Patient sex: M
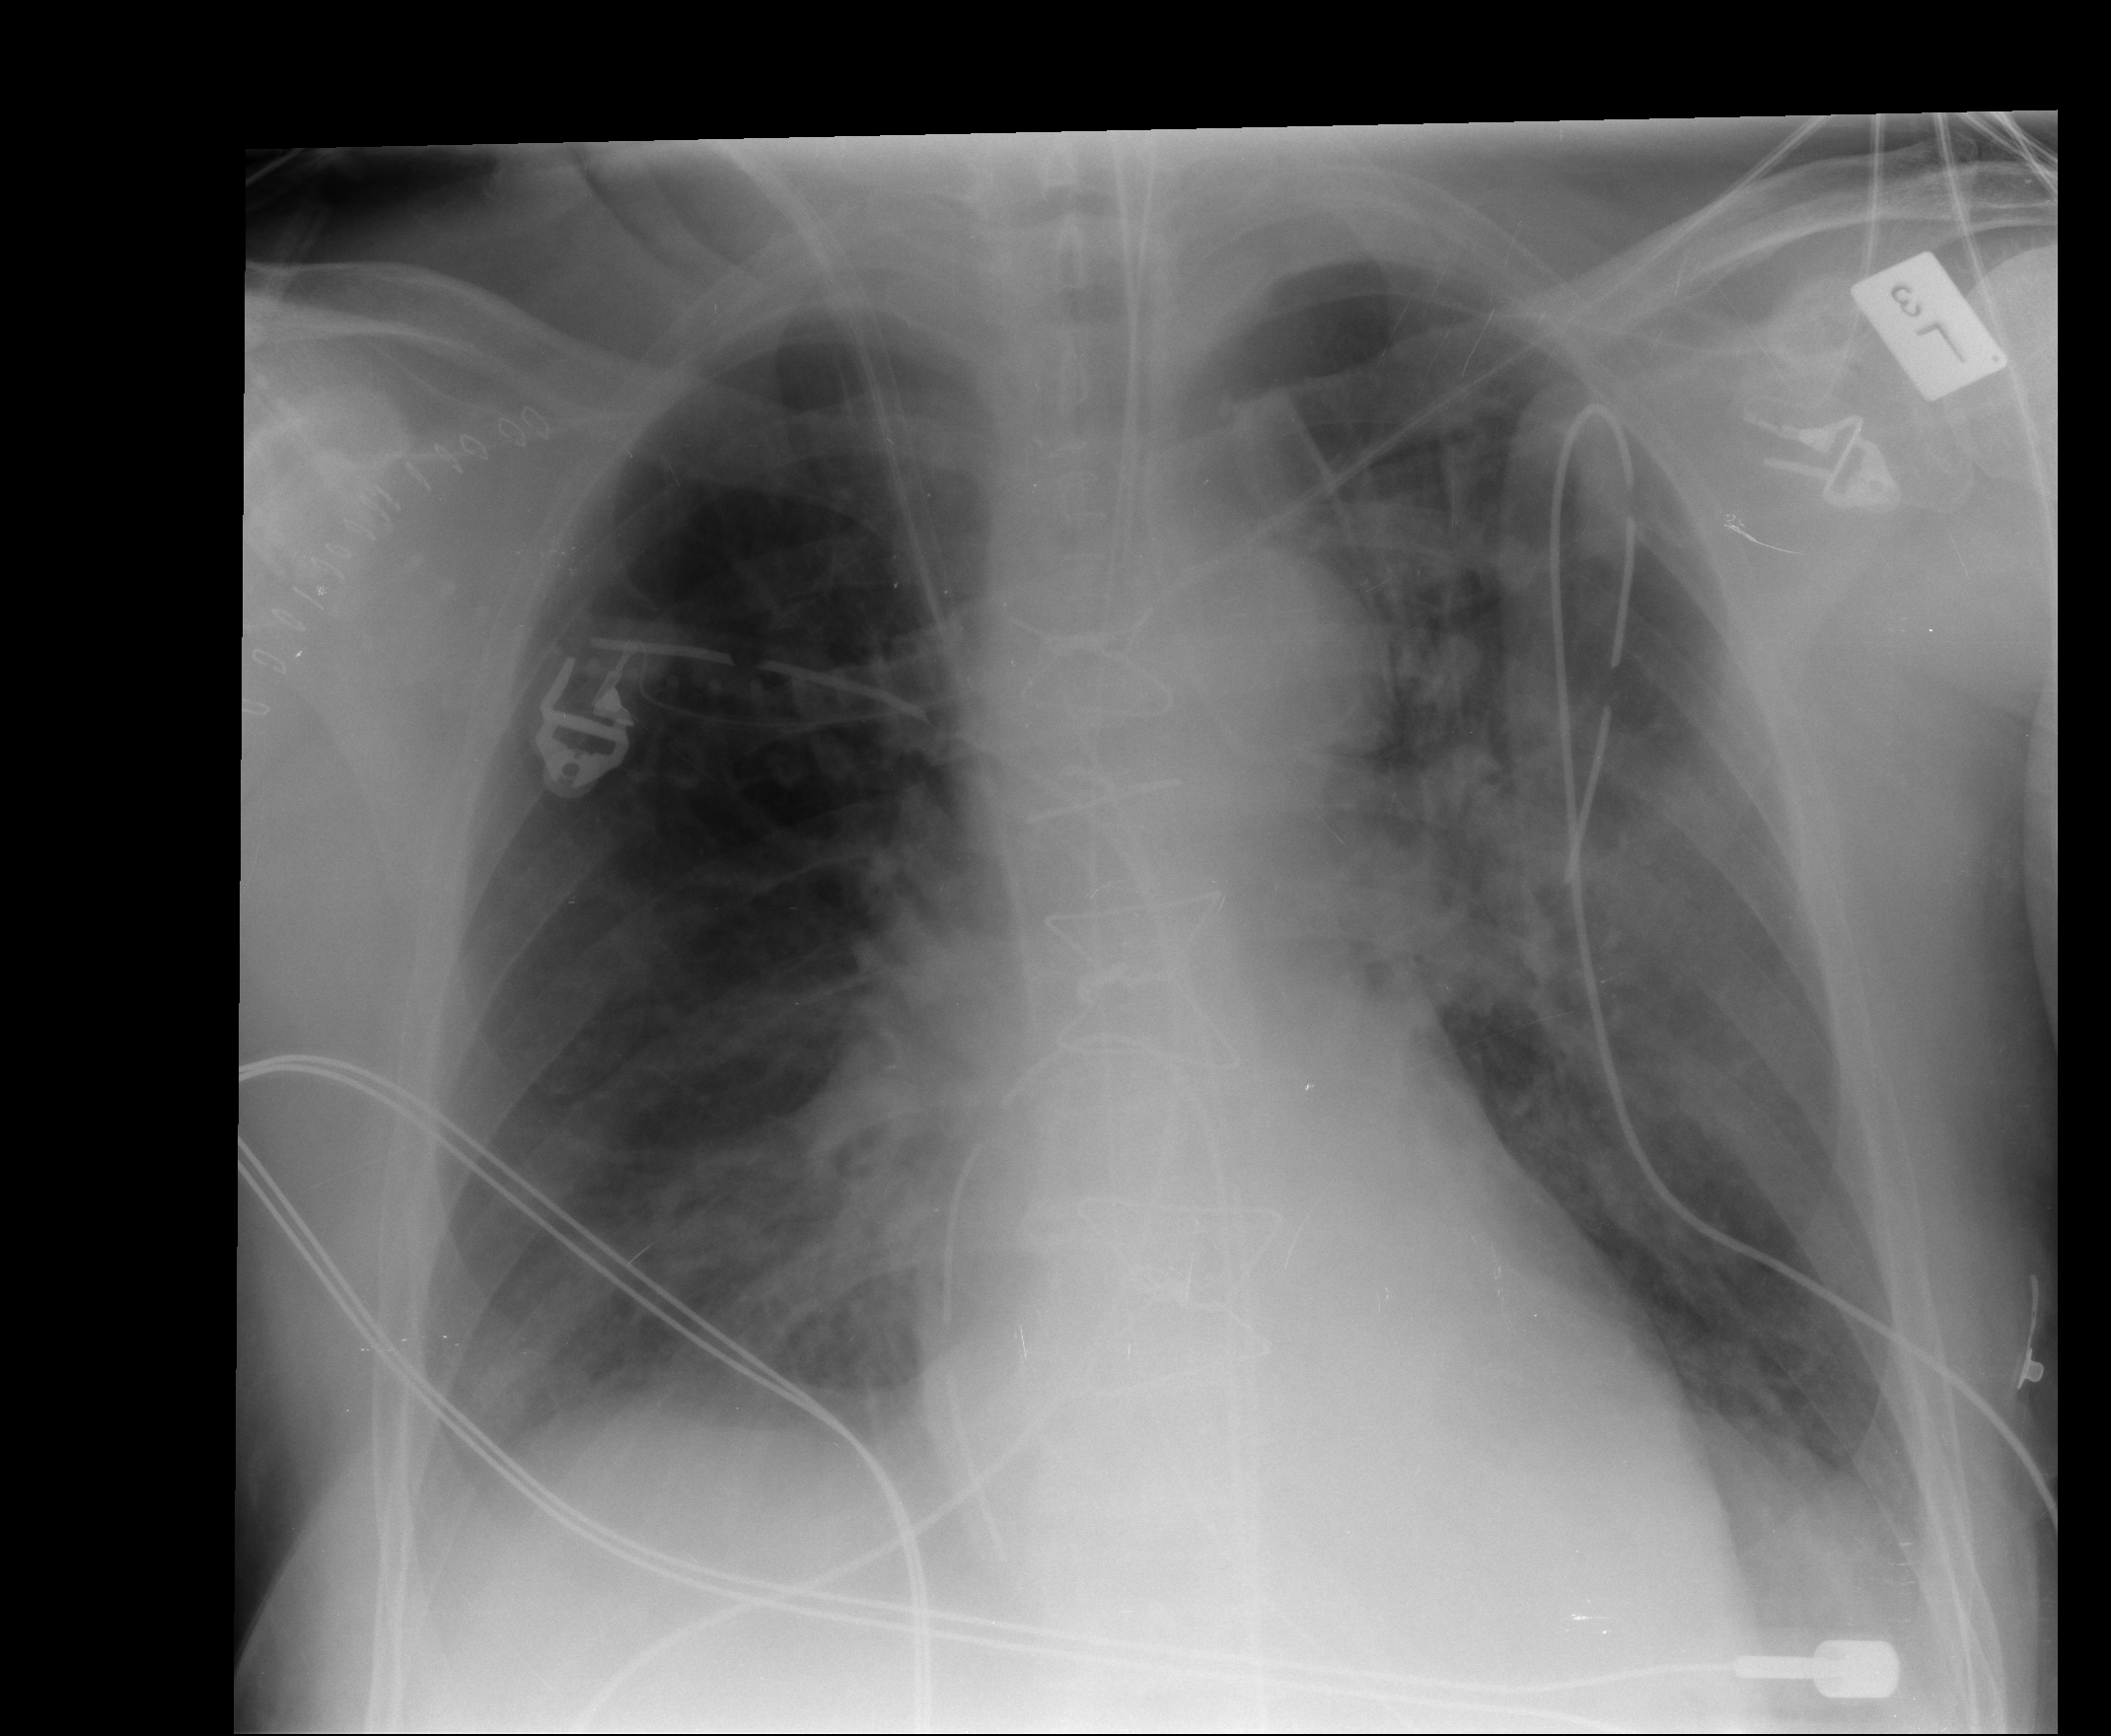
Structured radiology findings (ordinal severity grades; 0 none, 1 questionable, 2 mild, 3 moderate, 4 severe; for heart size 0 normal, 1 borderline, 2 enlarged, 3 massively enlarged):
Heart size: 0
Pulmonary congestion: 2
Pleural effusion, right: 0
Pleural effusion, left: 1
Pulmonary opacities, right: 2
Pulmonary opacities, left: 3
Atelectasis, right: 2
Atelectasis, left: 2